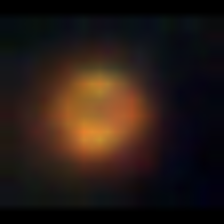
Taxon: NanoPlankton
Group: Other